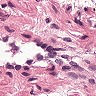
Metastatic tissue present: no